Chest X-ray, PA view. Patient: 73 years old, sex M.
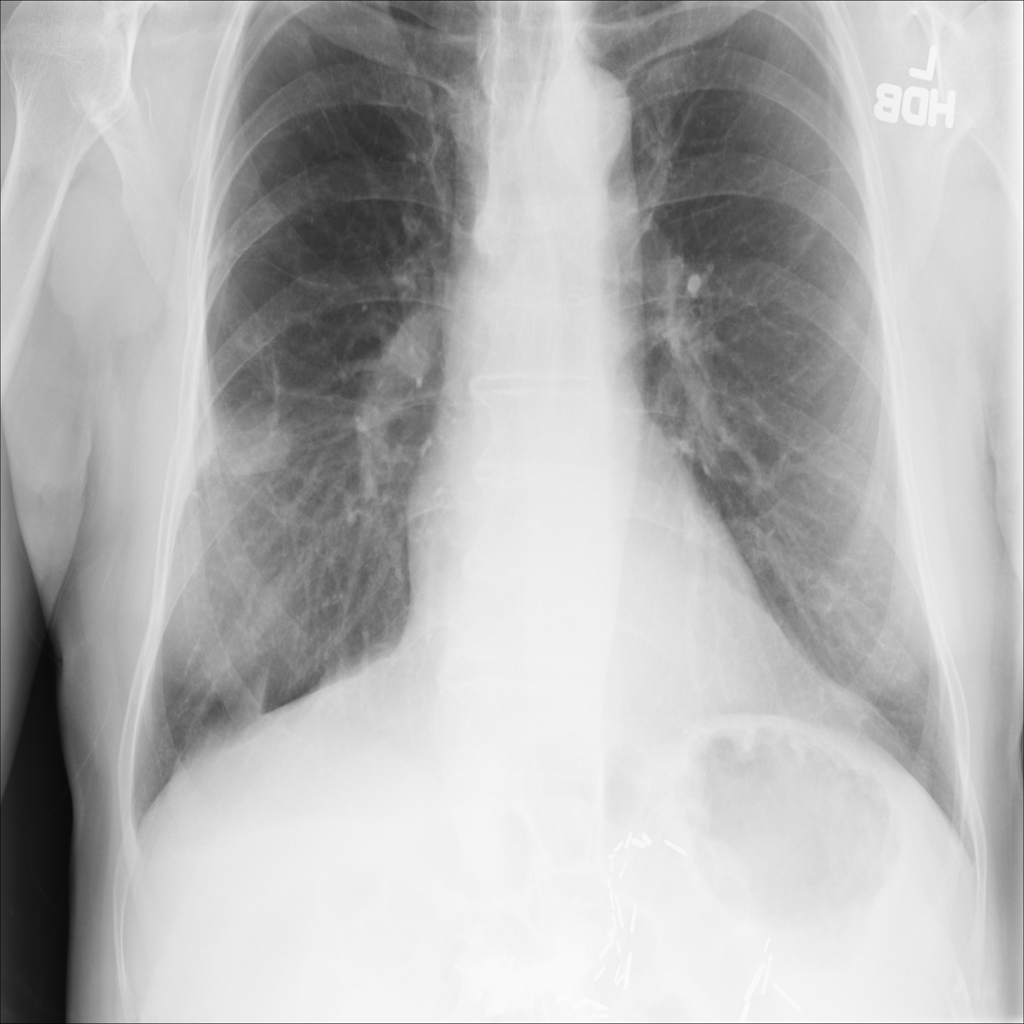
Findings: No Finding